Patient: sex M, age 57
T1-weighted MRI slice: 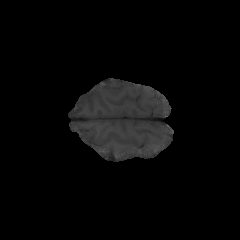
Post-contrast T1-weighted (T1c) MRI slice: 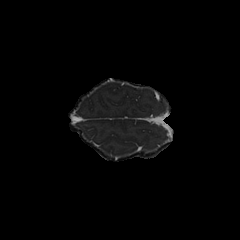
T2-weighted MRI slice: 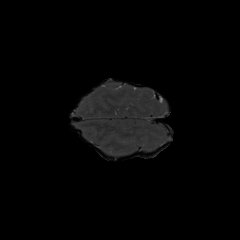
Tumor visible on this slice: no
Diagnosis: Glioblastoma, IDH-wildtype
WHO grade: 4